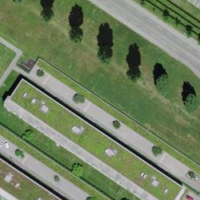
EUNIS habitat code: 55
Species observed at this site:
Araneus diadematus
Catalpa bignonioides